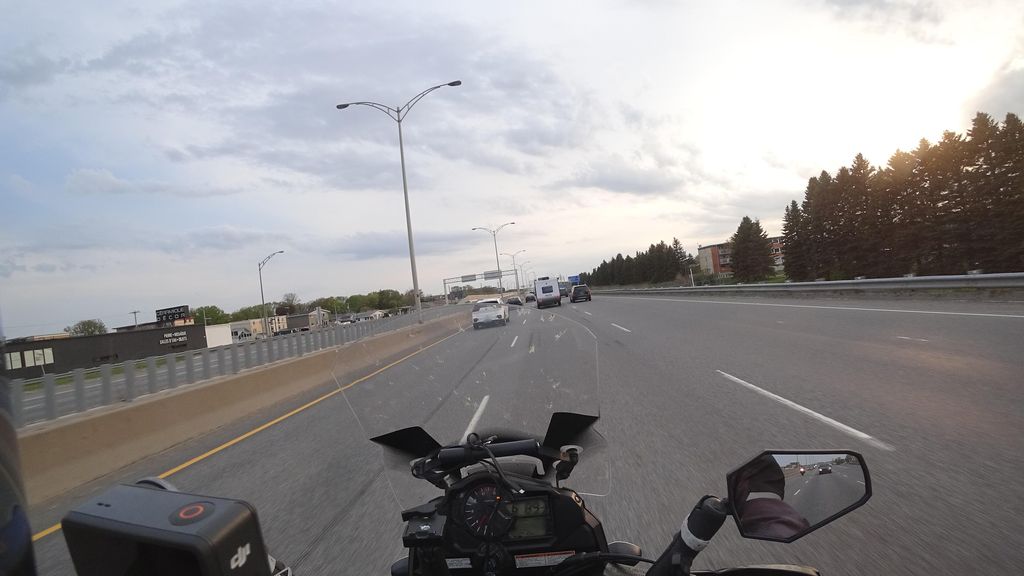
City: quebec_city